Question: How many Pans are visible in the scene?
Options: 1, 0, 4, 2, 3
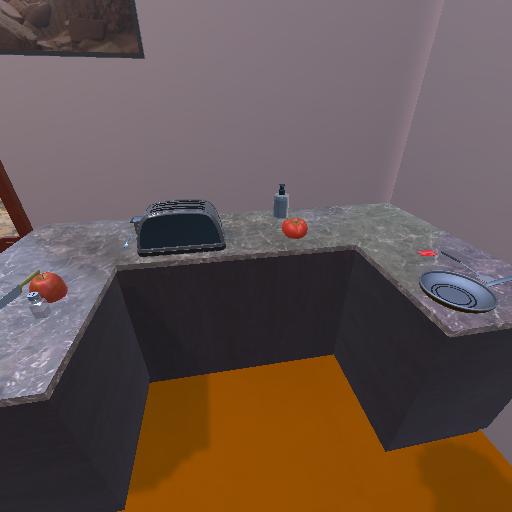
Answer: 1